Aerial crown-view tile of a tropical tree (Barro Colorado Island, Panama), acquired 20241112:
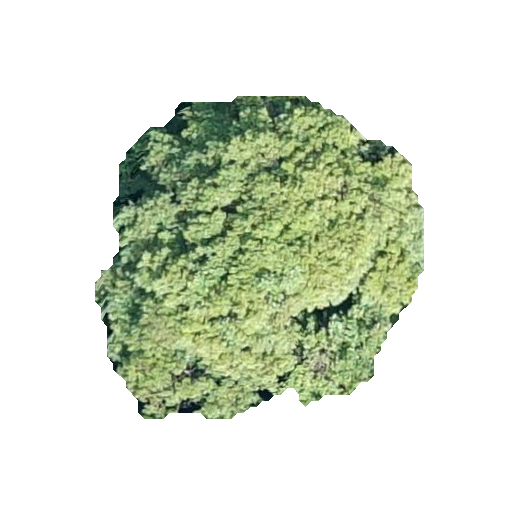
Species: Pouteria reticulata
GBIF accepted scientific name: Pouteria reticulata
Crown area: 128.407 m²